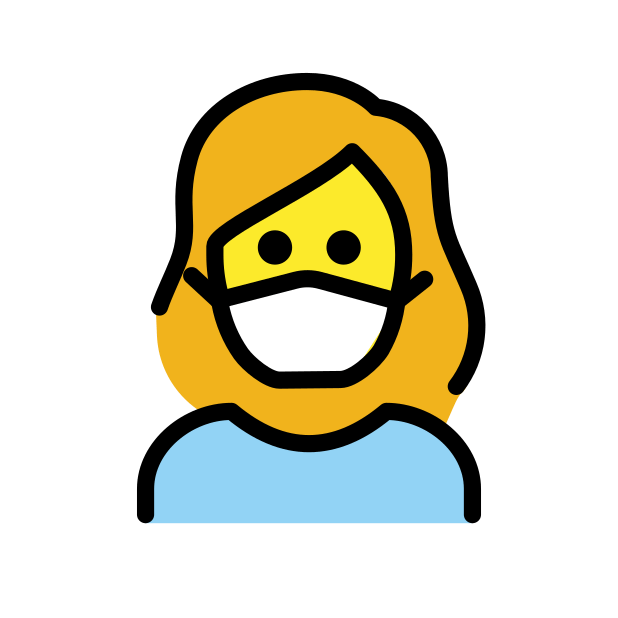
woman with medical mask